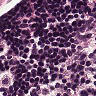
Metastatic tissue present: no